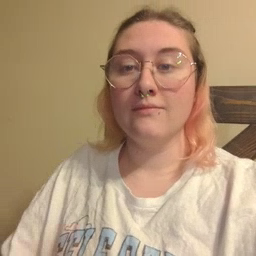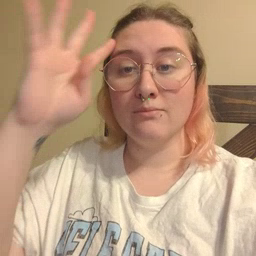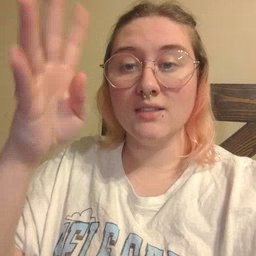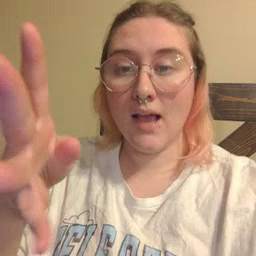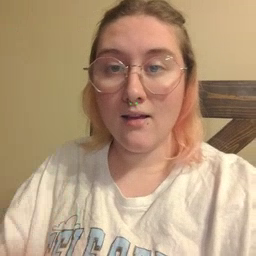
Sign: pretend